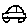
Label: car